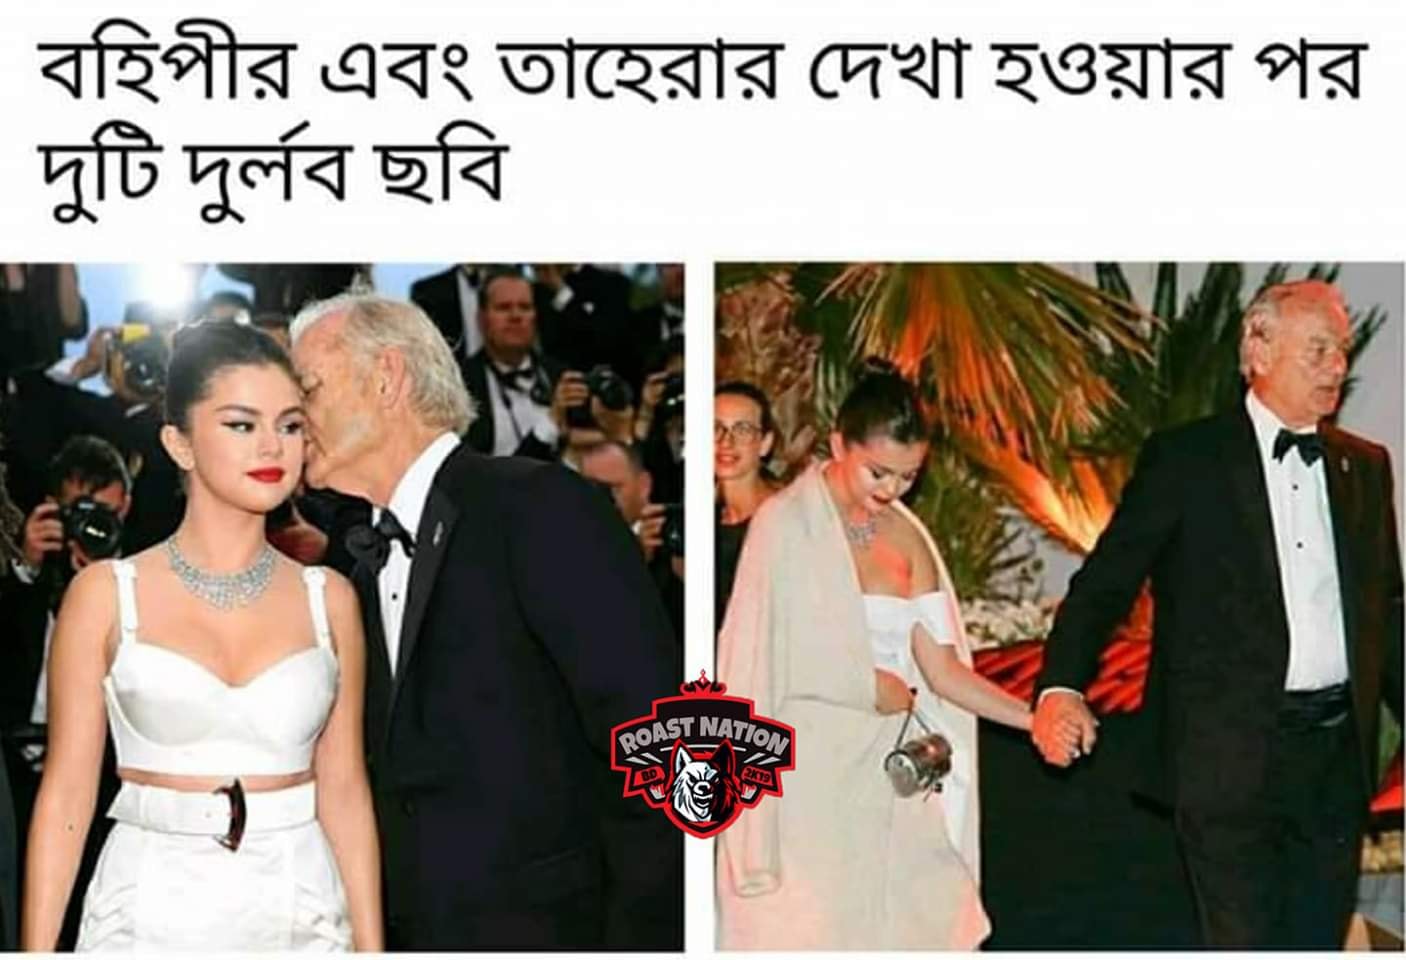
Caption: বহিপীর এবং তাহেরার দেখা হওয়ার পর দুটি দুর্লব ছবি
Label: hate